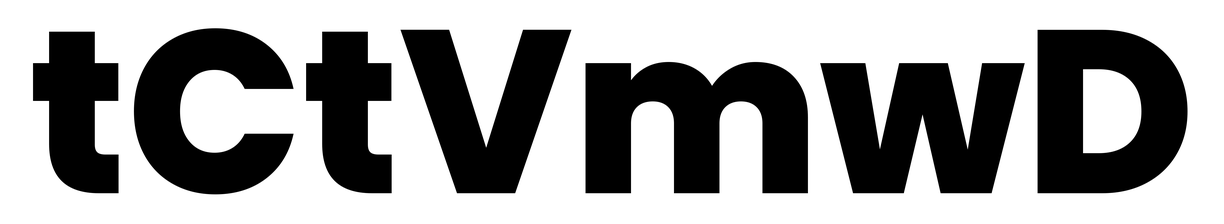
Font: Poppins-ExtraBold